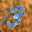
Label: 3